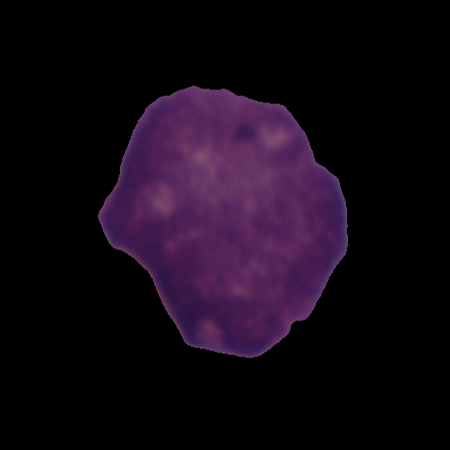
Label: cancer